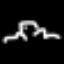
Label: frog